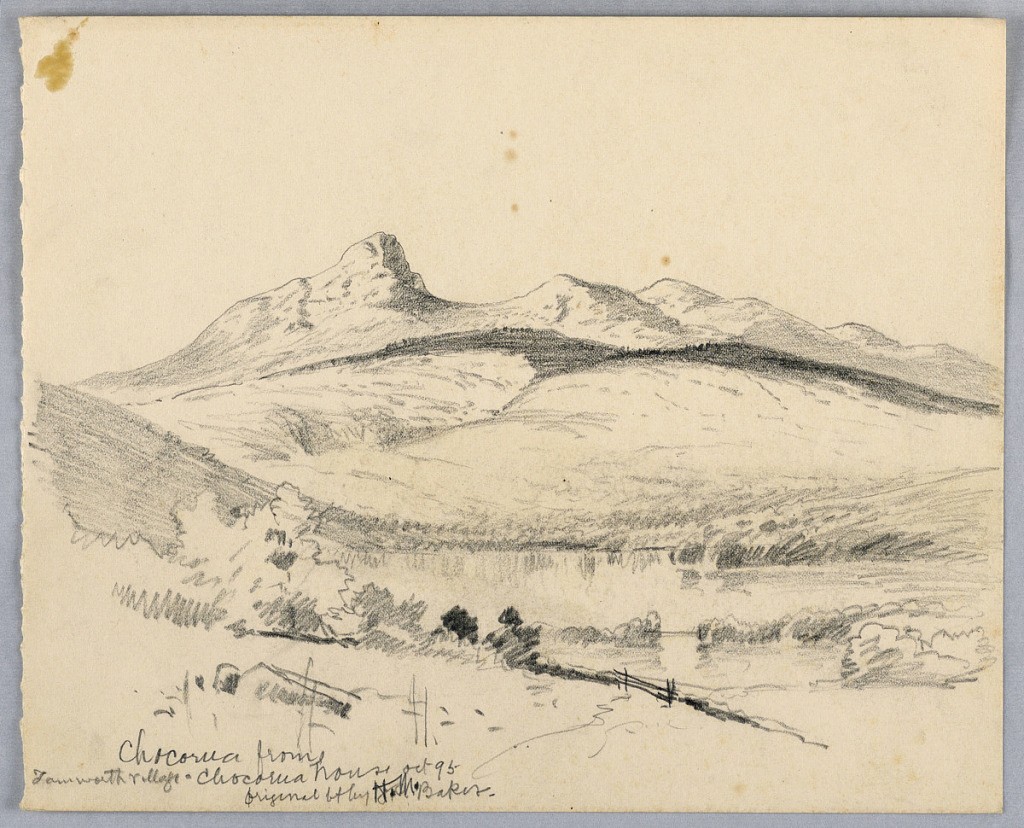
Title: Mt. Chocorua from Tamworth, New Hampshire
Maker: James Henry Moser, Canadian, 1854–1913
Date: October 1895
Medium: Graphite, black crayon on paper
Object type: Drawing
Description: Mount Chocorua seen from across a small lake.